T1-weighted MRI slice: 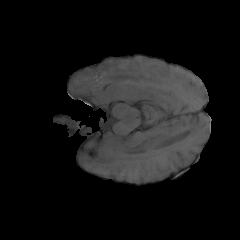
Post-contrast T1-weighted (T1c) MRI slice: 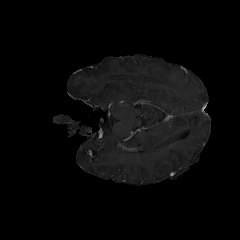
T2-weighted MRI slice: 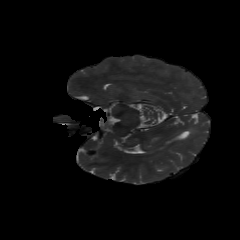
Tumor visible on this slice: no